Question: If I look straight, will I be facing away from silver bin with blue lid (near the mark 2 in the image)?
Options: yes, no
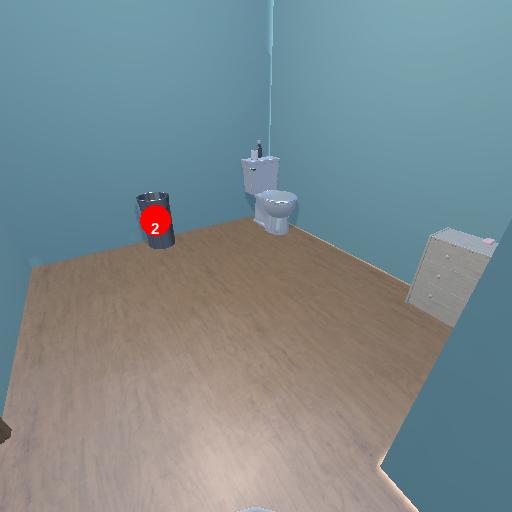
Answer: yes